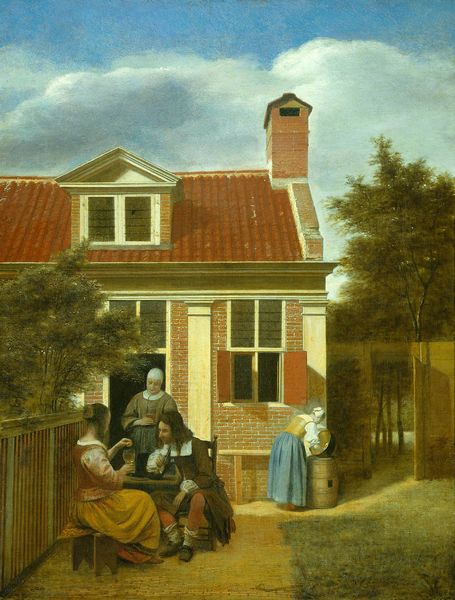
Titel: Drei Frauen und ein Mann im Hofraum hinter einem Haus
Künstler: Pieter de Hooch
Standort: Amsterdam
Institution: Rijksmuseum
Schlagwörter: baum, blau, gemälde, himmel, mann, schatten, weiß, wolken, bäume, frauen, gelb, grün, menschen, sitzen, braun, bunt, fenster, frau, glas, hell, kleid, licht, orange, straße, stuhl, stühle, säule, tisch, tür, dach, gebäude, gras, haus, rasen, rot, weg, wiese, wolke, zaun, gespräch, malerei, rock, trinken, dienerin, stein, bild, holland, niederlande, natur, strauch, sonne, haare, mantel, paar, personen, fensterläden, genre, kamin, schornstein, garten, topf, magd, schuhe, farben, giebel, mauer, ziegel, hof, idylle, läden, bank, hocker, pilaster, schemel, wein, grass, tor, strümpfe, hinterhof, fensterladen, idyll, bedienung, dienstboten, fass, hodler, speisen, vermeer, vermmer, malen, tracht, gaube, oberlicht, einfamilienhaus, gast, wirtin, kelider